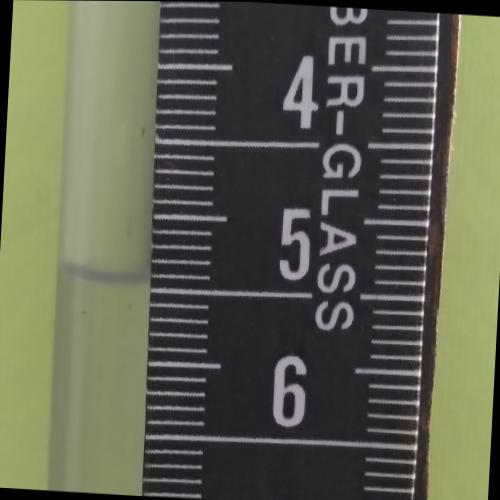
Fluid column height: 5.4 cm